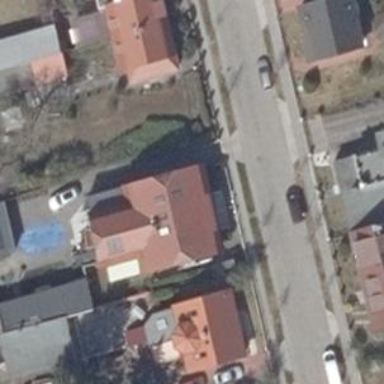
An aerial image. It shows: Semidetached house with gambrel roof.